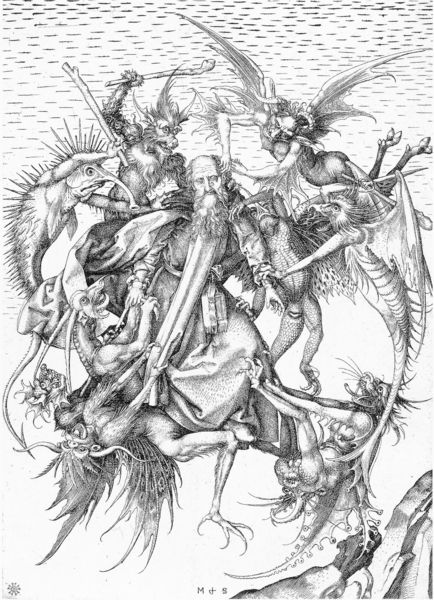
Titel: Versuchung des hl. Antonius
Künstler: Martin Schongauer
Institution: Paris, Musée du Louvre
Schlagwörter: flügel, gott, kampf, mann, grau, zeichnung, tiere, bart, mensch, beine, surreal, buch, traum, stich, illustration, schrecken, krallen, teufel, versuchung, fabel, sage, vision, fabelwesen, heiliger, keule, schlagen, horror, legende, dämonen, monster, martin, augustinus, reißen, zerren, paulus, schongauer, gleichung, peinigen, schwarzweiß´